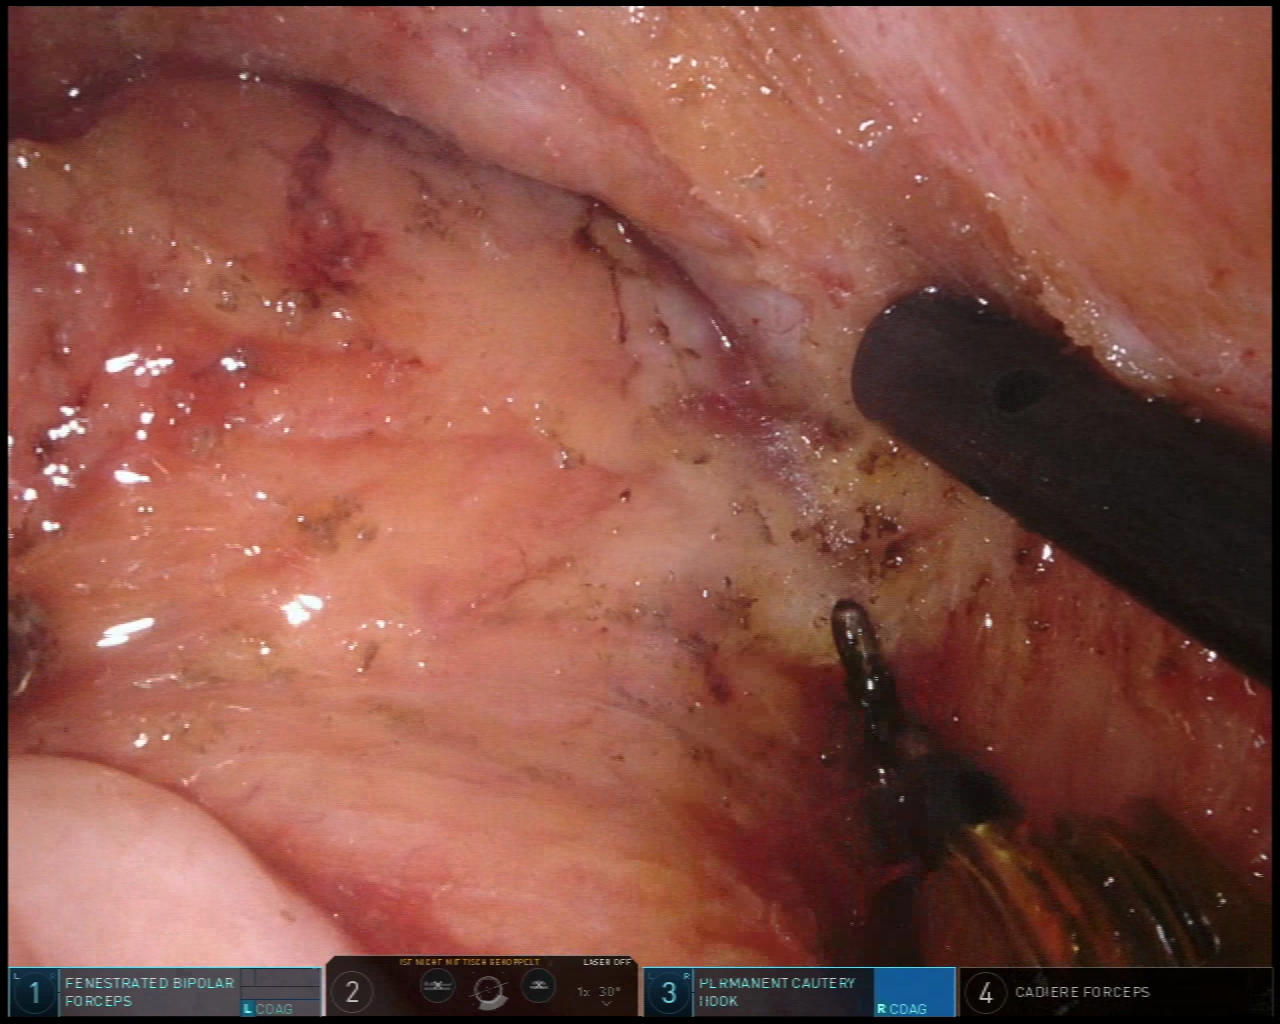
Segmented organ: vesicular_glands
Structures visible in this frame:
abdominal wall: no
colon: no
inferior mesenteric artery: no
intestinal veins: no
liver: no
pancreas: no
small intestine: no
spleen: no
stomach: no
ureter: no
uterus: no
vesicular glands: yes